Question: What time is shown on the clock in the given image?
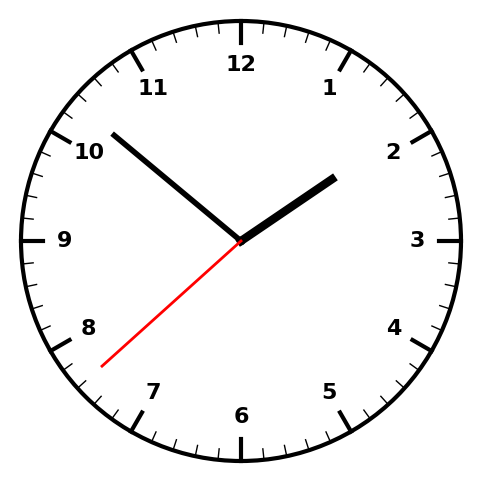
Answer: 01:51:38